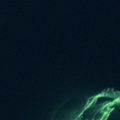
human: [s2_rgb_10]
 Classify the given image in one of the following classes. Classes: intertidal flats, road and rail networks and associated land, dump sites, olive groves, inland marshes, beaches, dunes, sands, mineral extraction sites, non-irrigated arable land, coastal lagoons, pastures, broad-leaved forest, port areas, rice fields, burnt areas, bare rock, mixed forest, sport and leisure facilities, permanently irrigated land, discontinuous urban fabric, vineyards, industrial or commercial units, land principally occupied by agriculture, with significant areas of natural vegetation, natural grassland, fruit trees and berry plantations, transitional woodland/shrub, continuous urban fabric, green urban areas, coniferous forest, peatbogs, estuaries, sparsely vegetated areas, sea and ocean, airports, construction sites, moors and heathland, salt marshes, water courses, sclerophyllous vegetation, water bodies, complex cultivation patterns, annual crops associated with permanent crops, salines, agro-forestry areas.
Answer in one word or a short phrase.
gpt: sea and ocean